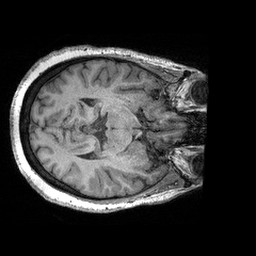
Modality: T1w
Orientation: axial
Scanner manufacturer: siemens
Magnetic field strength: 3 T
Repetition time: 2.3 s
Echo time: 0.00298 s